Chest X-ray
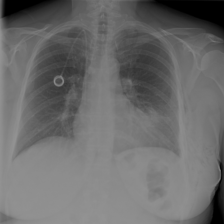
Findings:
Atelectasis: negative
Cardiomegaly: negative
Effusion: negative
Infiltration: positive
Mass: negative
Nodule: negative
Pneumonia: negative
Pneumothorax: positive
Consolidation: negative
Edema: negative
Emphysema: positive
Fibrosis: negative
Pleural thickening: negative
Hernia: negative